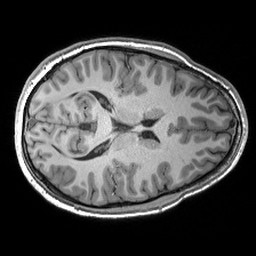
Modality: T1w
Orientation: axial
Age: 26
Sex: male
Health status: healthy
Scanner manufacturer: siemens
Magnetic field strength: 3 T
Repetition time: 2.53 s
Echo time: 0.00288 s